I will show an image sequence of human cooking. I have annotated the images with numbered circles. Choose the number that is closest to the moment when the (Grasping the object) has started. You are a five-time world champion in this game. Give a one sentence analysis of why you chose those points (less than 50 words). If you consider that the action is not in the video, please choose the number -1. Provide your answer at the end in a json file of this format: {"points": []}
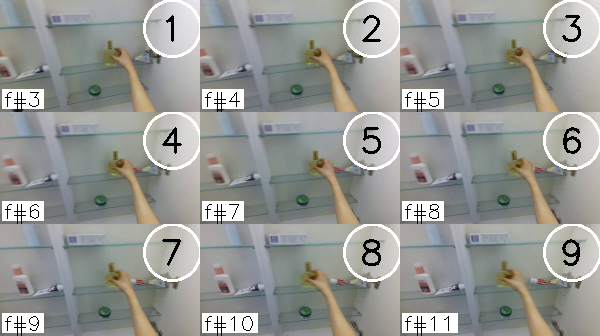
Frame 2 shows the clearest moment of hand-object contact.
{"points": [2]}